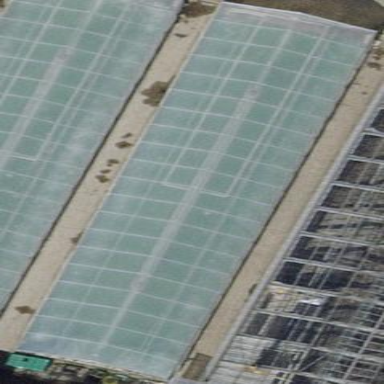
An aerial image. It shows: Greenhouse.